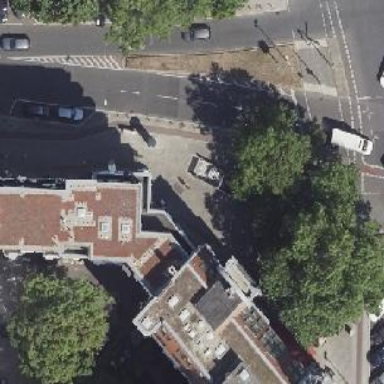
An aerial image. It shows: Entrance to the subway. It serves as public transport entrance.